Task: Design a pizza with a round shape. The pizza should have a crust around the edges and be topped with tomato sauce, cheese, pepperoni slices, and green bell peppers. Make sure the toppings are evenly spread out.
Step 231:
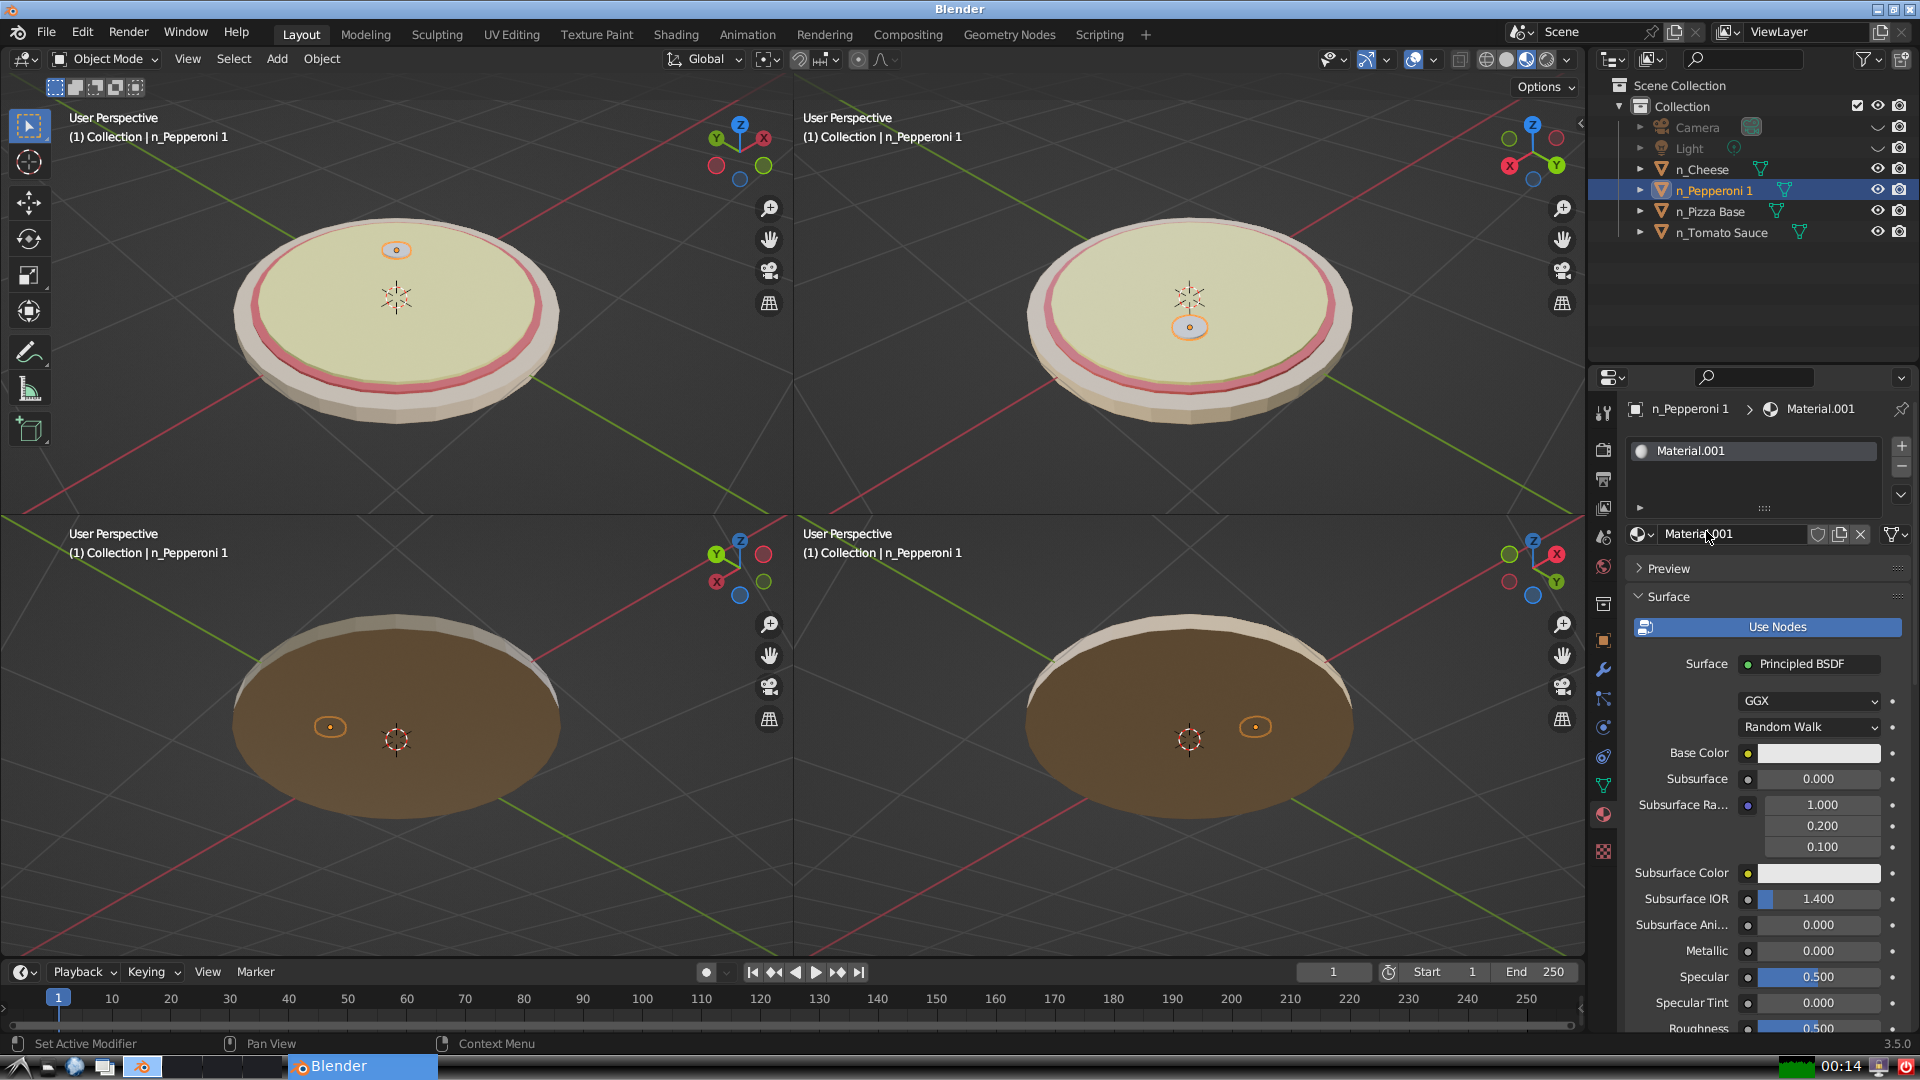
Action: click: no